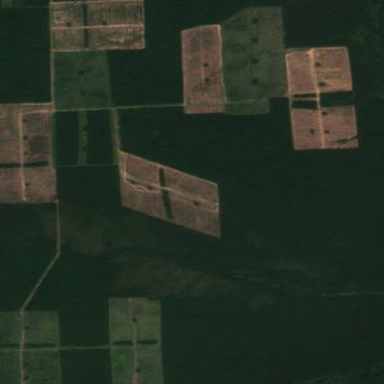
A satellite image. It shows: Logging area.